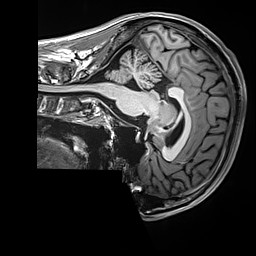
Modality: T1w
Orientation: sagittal
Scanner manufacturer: siemens
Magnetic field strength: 3 T
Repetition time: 2.5 s
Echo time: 0.00299 s